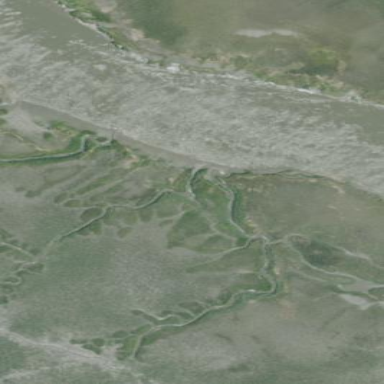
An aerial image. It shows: Tidal saltmarsh wetland area.